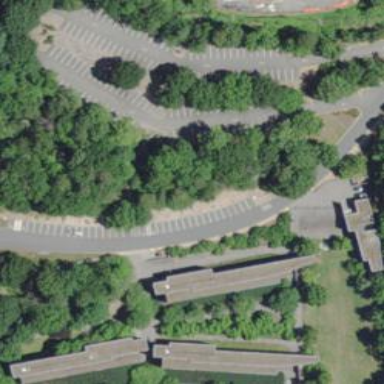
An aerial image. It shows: Parking space is available.